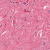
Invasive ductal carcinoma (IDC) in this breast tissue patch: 0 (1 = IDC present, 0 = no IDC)